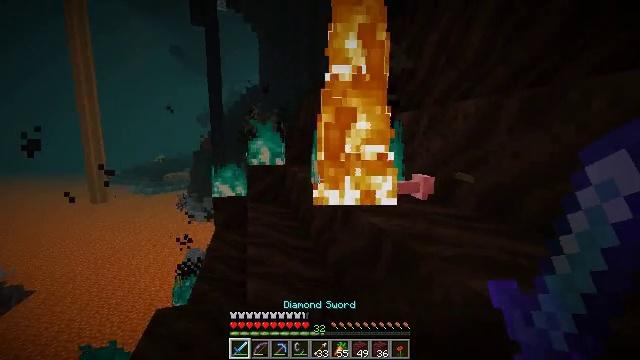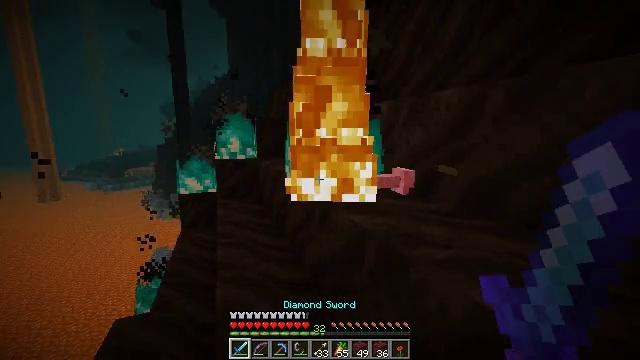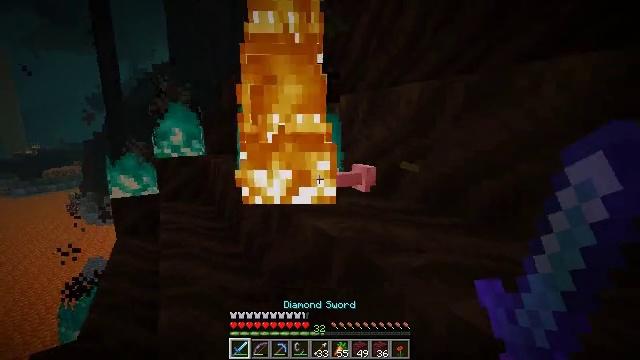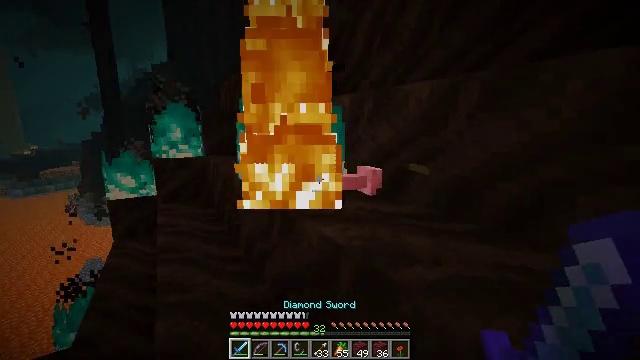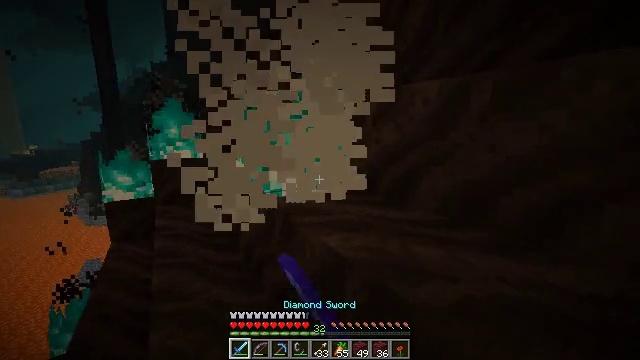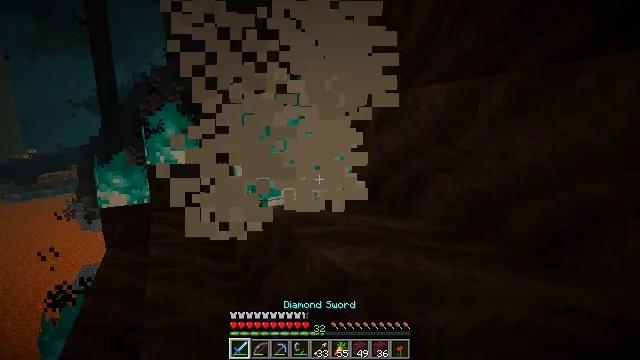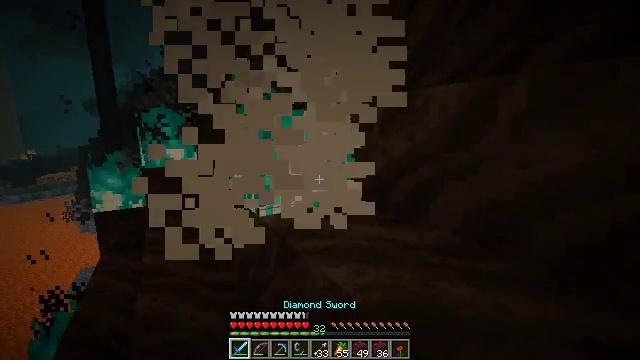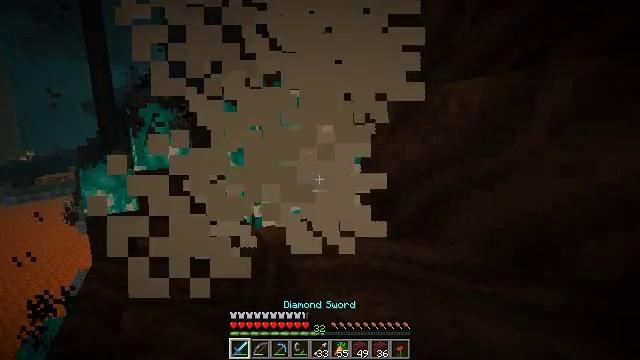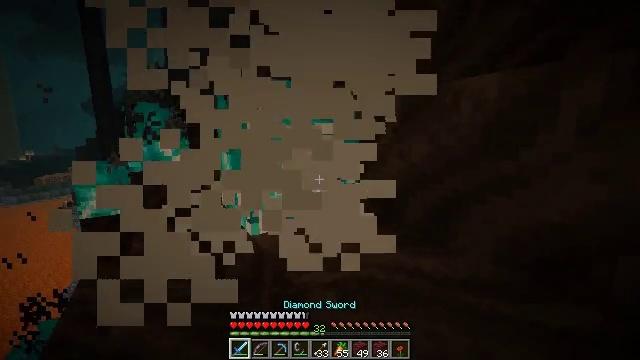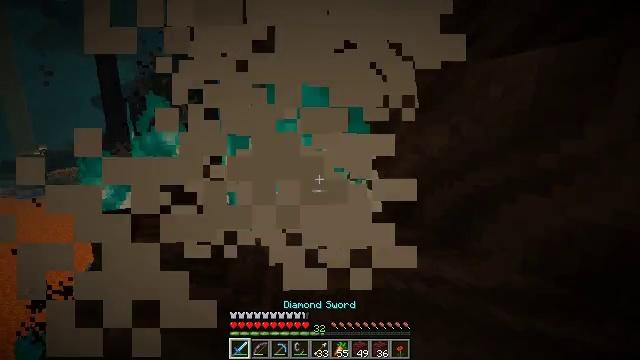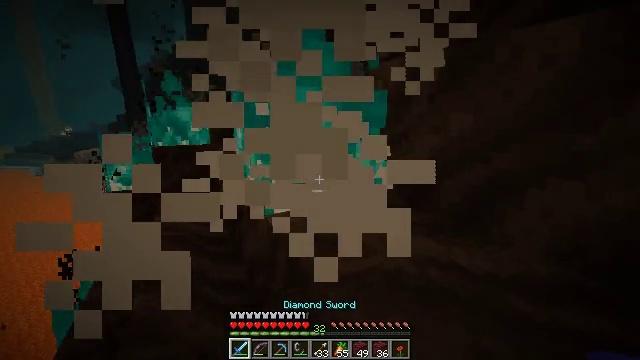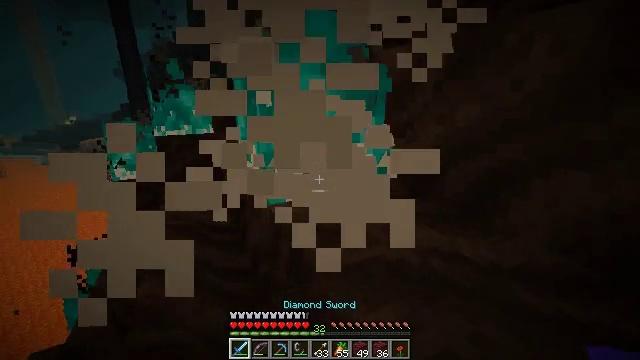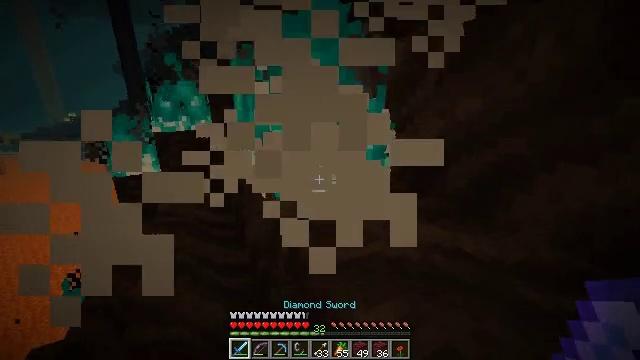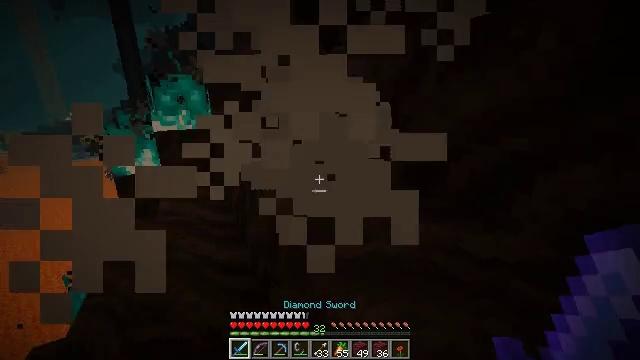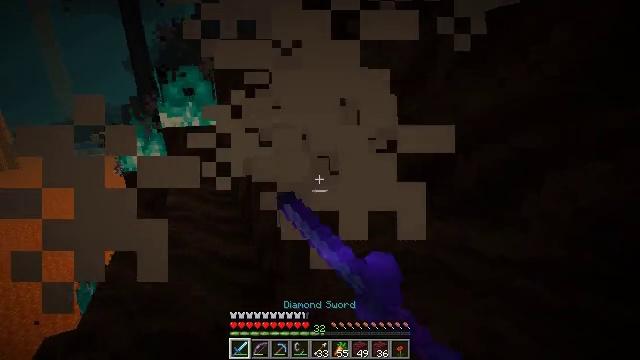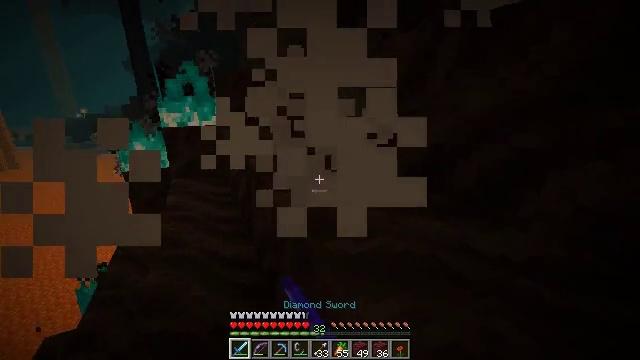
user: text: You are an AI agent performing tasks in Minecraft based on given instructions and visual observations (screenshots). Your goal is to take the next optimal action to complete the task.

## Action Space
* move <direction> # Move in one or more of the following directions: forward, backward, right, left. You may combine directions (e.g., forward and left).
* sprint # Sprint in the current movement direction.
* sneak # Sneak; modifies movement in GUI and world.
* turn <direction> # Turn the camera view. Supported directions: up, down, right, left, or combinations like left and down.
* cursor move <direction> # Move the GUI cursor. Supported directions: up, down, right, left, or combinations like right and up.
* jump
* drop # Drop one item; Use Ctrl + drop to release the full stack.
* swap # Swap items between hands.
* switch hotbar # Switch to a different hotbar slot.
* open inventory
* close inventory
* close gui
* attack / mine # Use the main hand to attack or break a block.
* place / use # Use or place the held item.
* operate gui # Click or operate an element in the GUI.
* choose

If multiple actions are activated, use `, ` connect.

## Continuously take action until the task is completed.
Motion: motion action
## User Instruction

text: Clear the area by removing soul fire.
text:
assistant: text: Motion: move forward, turn right and down
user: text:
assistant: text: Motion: turn right and down
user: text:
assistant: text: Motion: attack / mine
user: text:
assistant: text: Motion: move forward
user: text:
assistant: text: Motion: move forward
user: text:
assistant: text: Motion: move forward
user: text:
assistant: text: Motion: move forward
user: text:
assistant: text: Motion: no_op
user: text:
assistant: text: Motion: turn left and down
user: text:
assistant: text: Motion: turn left and down
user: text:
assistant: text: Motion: turn down
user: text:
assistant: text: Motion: no_op
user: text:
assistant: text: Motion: attack / mine
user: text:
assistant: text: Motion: turn left, attack / mine
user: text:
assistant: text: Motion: no_op
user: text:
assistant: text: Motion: no_op
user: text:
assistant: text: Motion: attack / mine
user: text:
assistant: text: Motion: turn left and up, attack / mine
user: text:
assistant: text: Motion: no_op